Interaction volume radius: 5 \u00c5
Interaction volume height: 25 \u00c5
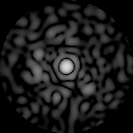
Disorder parameter: 0.8527